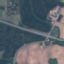
Land use / land cover: Highway